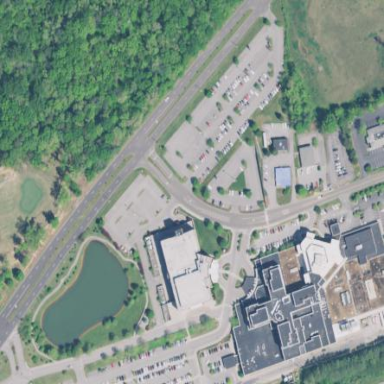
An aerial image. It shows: Healthcare facility identified as hospital.